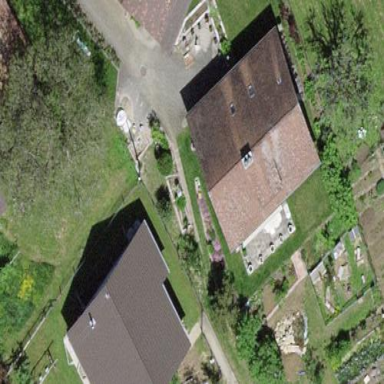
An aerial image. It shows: Simple house.